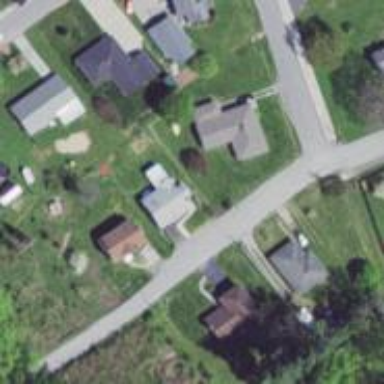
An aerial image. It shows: Residential road.